Field crop: maize
Growth stage: 2
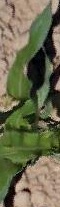
Species: maize